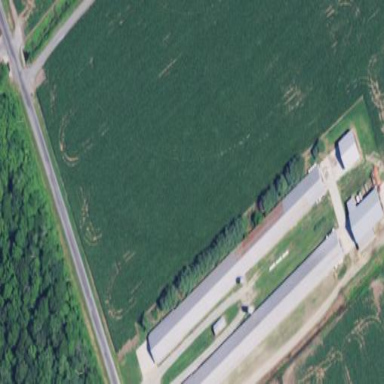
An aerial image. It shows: Farm auxiliary building.